Interaction volume radius: 5 \u00c5
Interaction volume height: 20 \u00c5
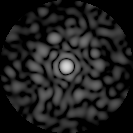
Disorder parameter: 0.841